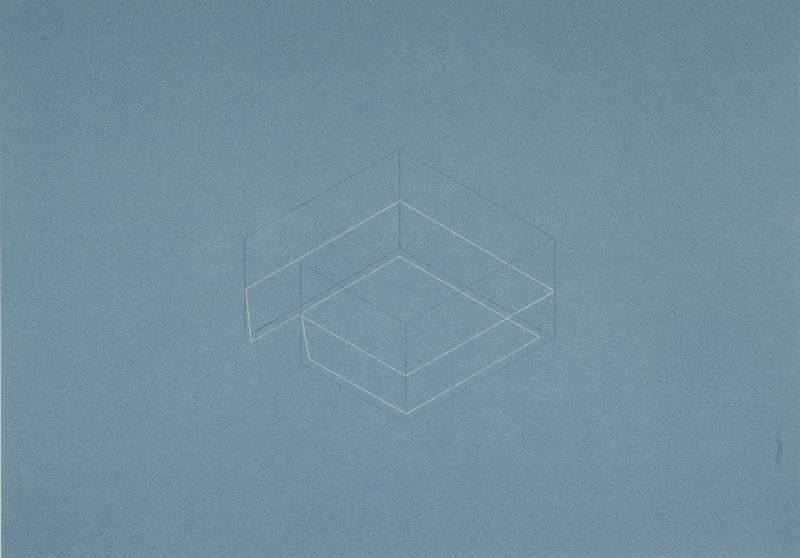
Künstler: Fred Sandback
Standort: Zürich
Institution: Kunsthaus
Schlagwörter: blau, weiß, raum, zeichnung, linien, gerade, form, geometrie, lewitt, quadrat